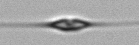
Label: Cylindrotheca